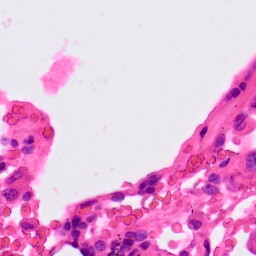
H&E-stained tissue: Lung